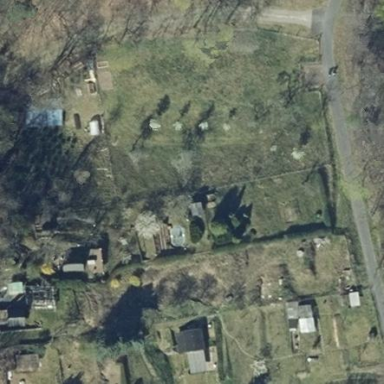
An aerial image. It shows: Allotments area.